Interaction volume radius: 10 \u00c5
Interaction volume height: 35 \u00c5
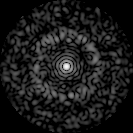
Disorder parameter: 0.828